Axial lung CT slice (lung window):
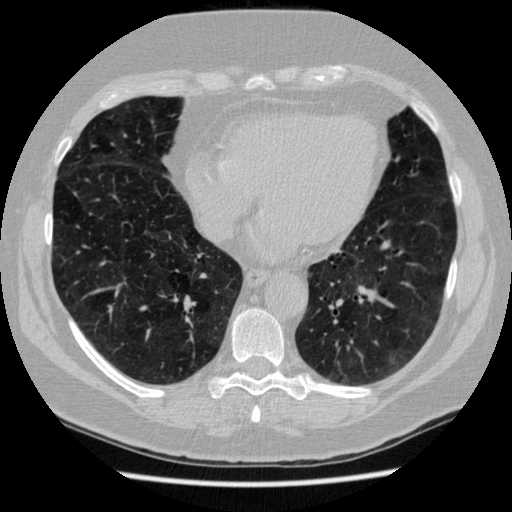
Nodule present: no